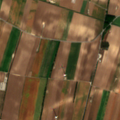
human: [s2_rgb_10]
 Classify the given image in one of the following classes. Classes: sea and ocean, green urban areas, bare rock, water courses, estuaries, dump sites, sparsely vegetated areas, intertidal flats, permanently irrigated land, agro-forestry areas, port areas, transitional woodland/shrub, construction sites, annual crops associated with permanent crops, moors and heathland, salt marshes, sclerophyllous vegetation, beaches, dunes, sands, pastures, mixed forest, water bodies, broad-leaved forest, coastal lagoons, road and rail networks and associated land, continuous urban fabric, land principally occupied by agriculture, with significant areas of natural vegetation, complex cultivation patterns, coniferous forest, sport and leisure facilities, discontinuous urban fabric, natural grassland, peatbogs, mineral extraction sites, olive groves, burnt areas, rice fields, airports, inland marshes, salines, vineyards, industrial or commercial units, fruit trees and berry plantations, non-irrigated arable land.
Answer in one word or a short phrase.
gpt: non-irrigated arable land